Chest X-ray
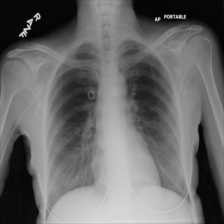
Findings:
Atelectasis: negative
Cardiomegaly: negative
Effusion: negative
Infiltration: negative
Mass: negative
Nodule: negative
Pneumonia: negative
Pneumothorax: negative
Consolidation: negative
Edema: negative
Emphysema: negative
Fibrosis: negative
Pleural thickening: negative
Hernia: negative